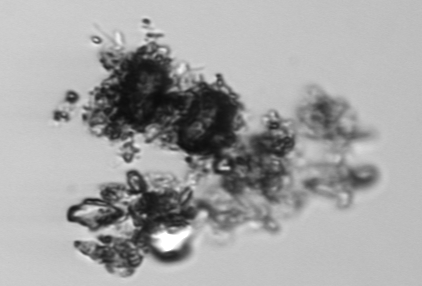
Label: Thalassiosira_TAG_external_detritus